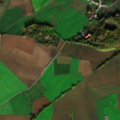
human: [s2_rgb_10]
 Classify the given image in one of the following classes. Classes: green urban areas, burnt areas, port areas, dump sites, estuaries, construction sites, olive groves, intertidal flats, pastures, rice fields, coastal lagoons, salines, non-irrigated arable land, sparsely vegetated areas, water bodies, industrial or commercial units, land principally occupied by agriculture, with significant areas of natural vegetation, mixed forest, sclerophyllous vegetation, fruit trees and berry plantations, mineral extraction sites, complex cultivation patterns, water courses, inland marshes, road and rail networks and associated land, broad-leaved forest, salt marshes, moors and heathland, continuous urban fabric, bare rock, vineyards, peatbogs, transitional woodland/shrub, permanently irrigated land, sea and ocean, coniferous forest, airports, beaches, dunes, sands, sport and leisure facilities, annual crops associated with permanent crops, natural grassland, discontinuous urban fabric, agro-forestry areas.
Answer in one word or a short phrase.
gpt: discontinuous urban fabric, non-irrigated arable land, pastures, complex cultivation patterns